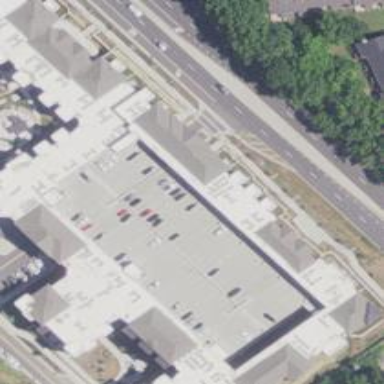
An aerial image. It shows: Multi-storey parking building.